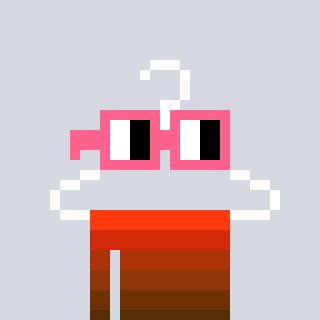
a pixel art character with square pink glasses, a hanger-shaped head and a foggrey-colored body on a cool background